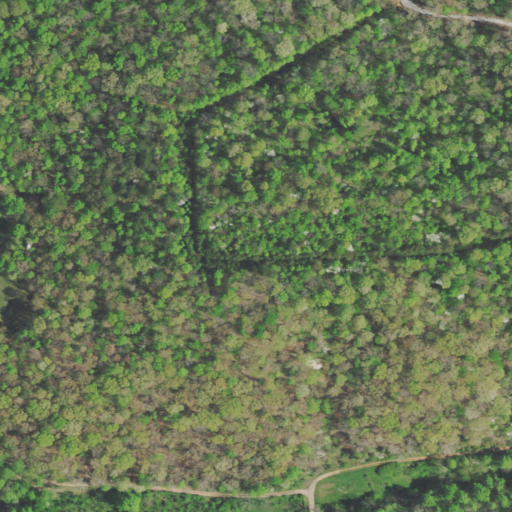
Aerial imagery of mountain in Tennessee named Bald Knob containing deciduous forest, open development, low intensity development, and pasture